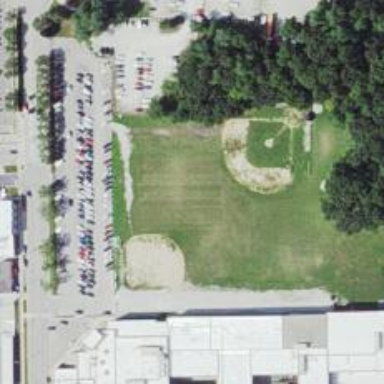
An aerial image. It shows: Baseball pitch for leisure land activities.